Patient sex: F
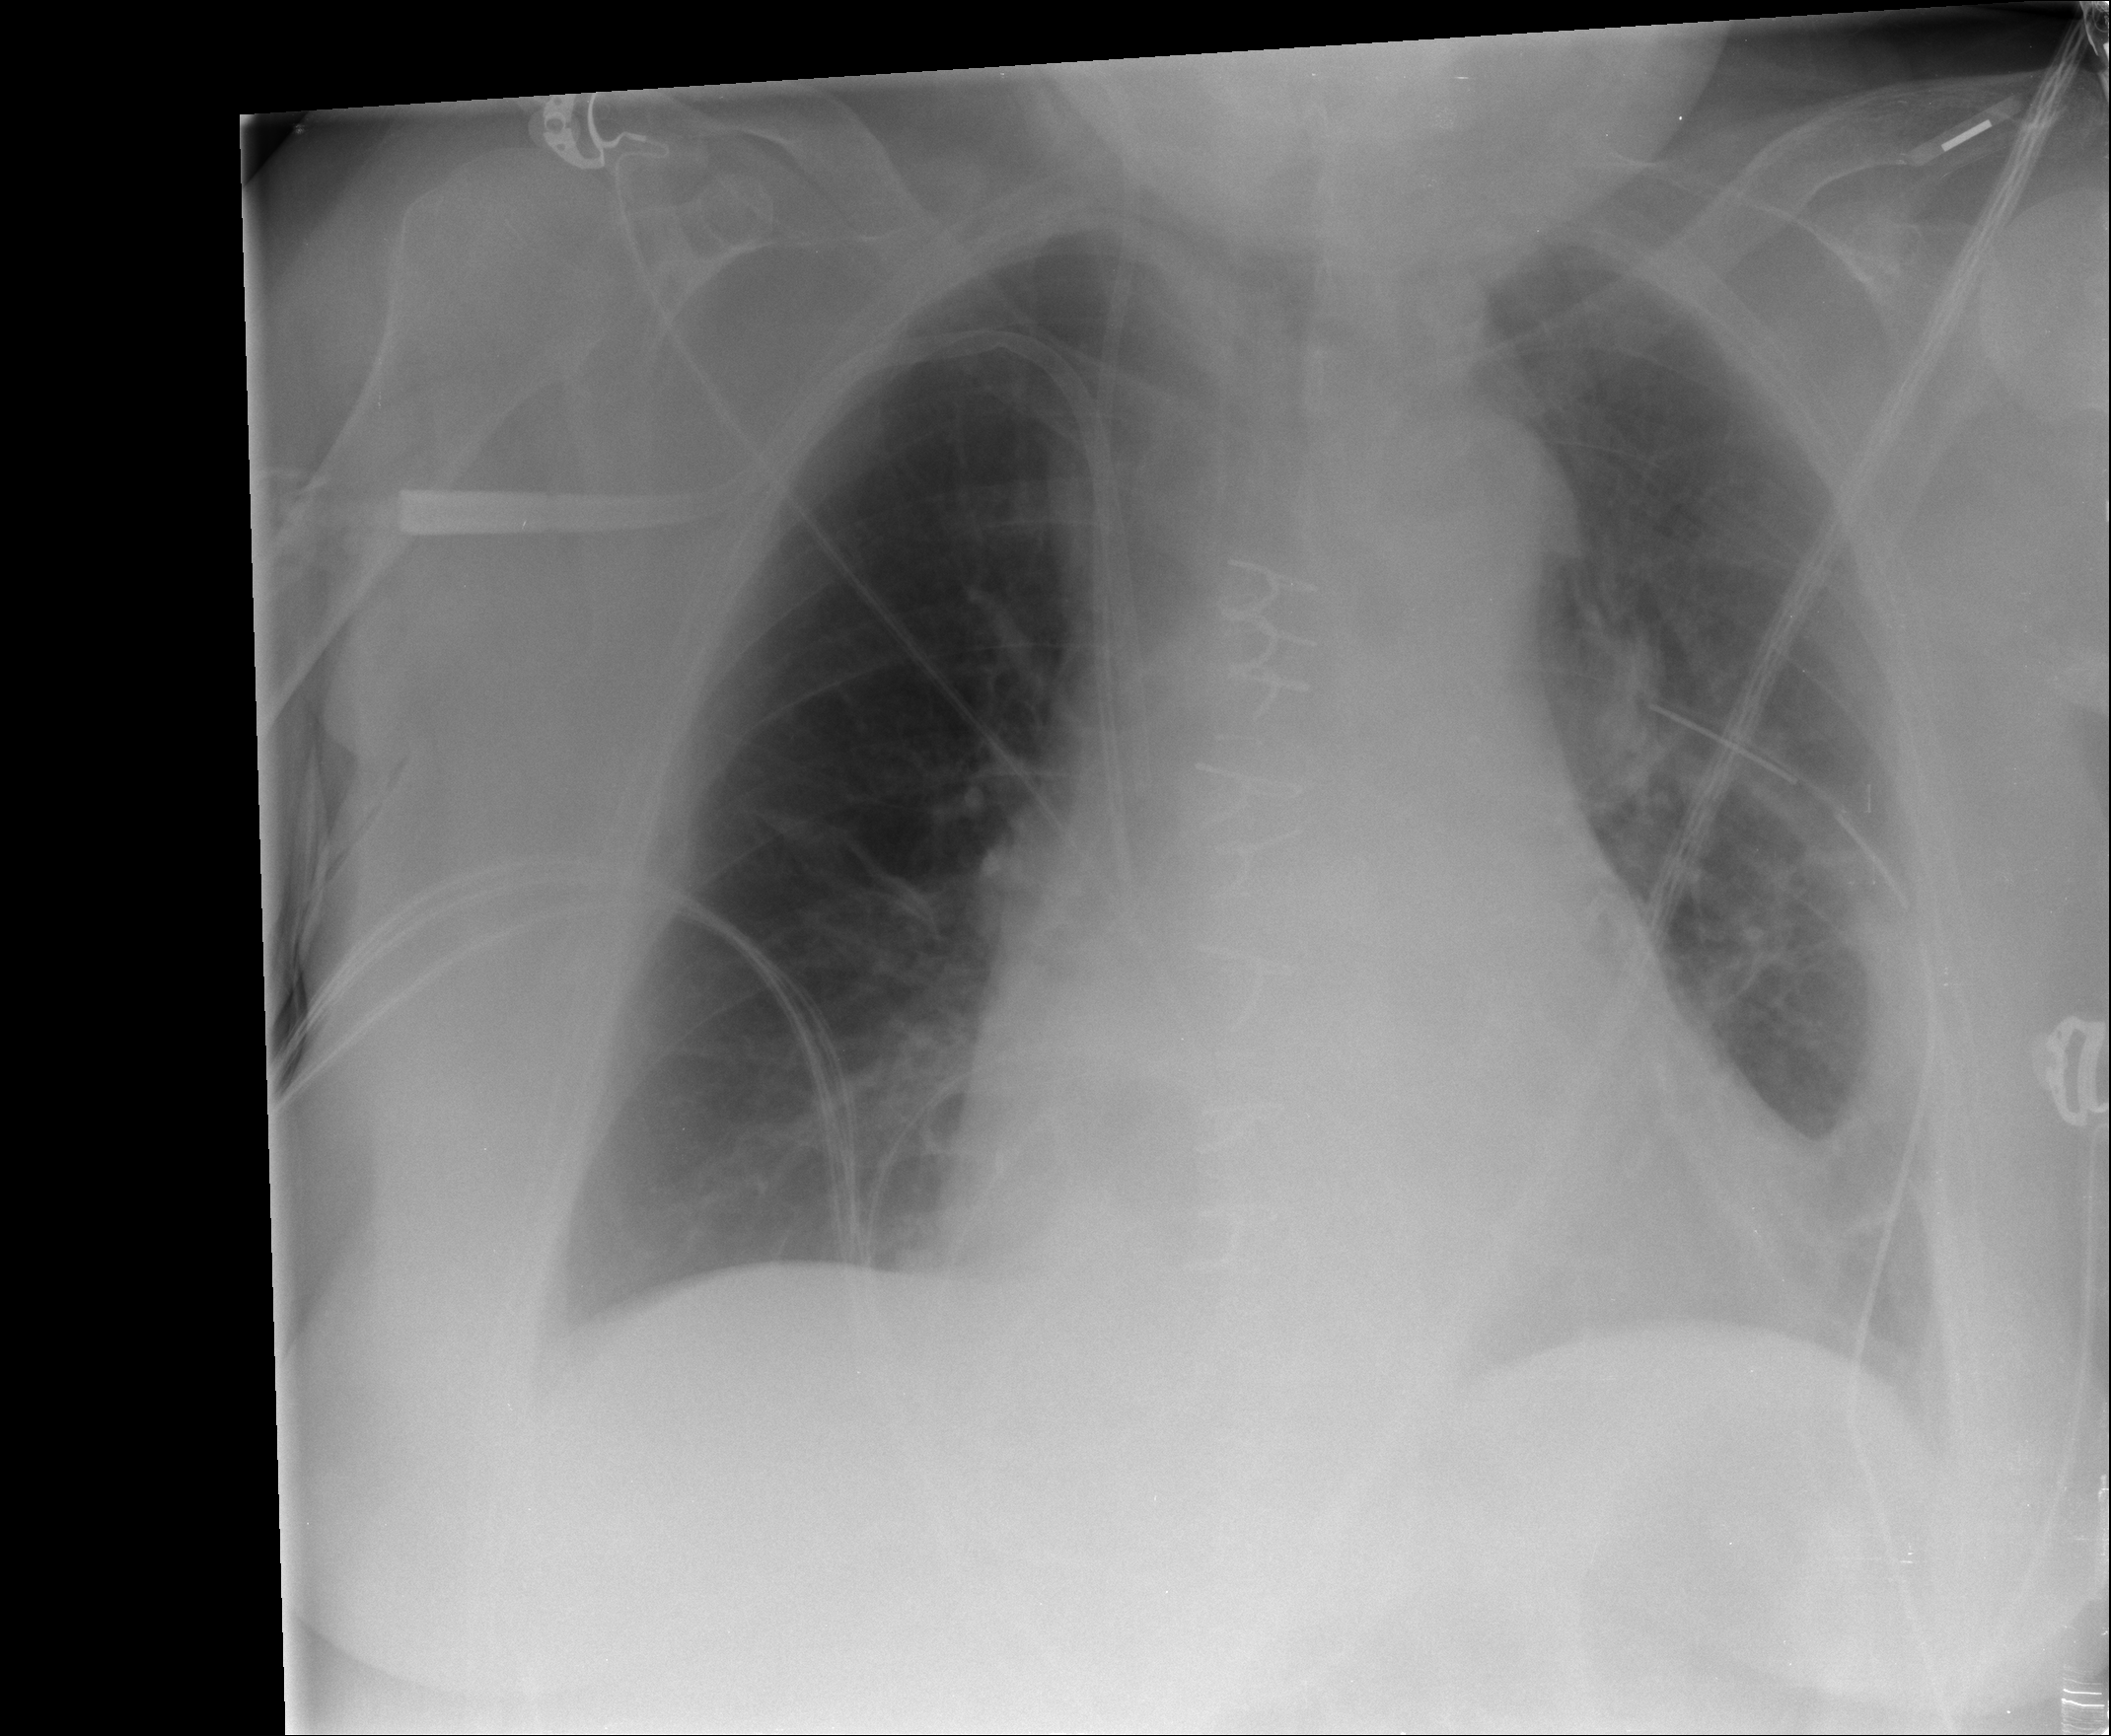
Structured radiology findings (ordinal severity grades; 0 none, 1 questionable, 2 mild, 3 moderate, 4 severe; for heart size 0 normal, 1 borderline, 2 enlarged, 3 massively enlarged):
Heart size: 2
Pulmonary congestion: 0
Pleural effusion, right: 0
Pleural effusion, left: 1
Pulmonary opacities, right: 0
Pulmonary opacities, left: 1
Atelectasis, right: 0
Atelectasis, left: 0